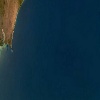
Label: water